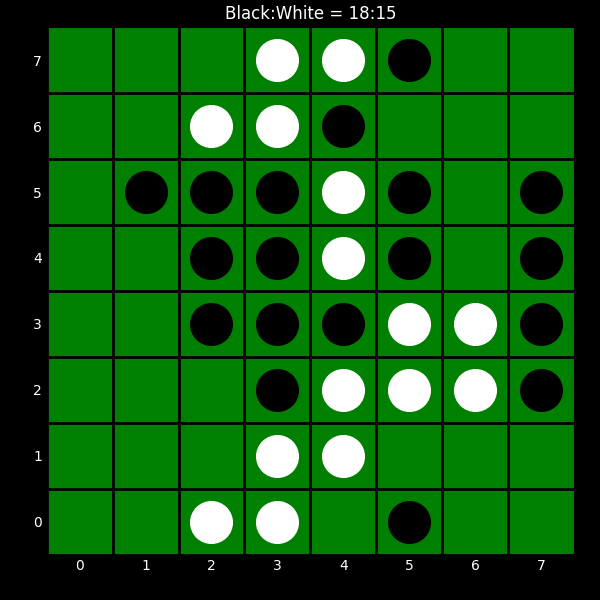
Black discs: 18
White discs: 15